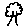
Label: tree